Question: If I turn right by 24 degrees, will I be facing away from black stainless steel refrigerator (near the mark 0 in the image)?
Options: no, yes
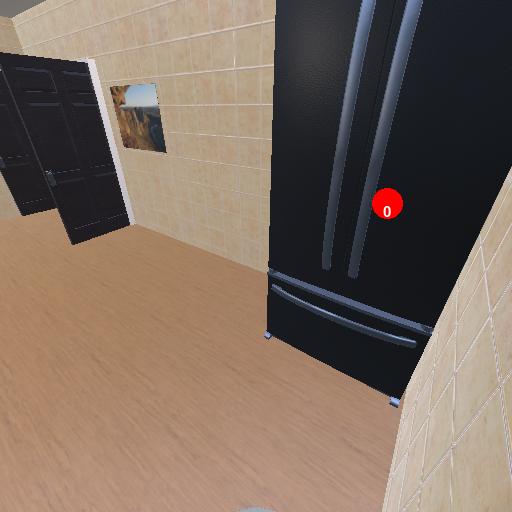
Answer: no